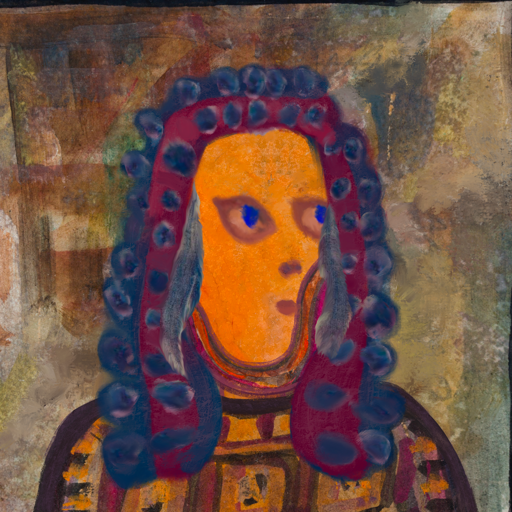
Background: Mosgoul, Head And Neck Side: Hypocrite_w_Hair, Face Side: Mother_And_Son_Mother, Bust: Doll, Hair Side: Hill_Girl, Head Accessory: Blank, Second Necklace: Blank, Necklace: Blank, Baby: Blank